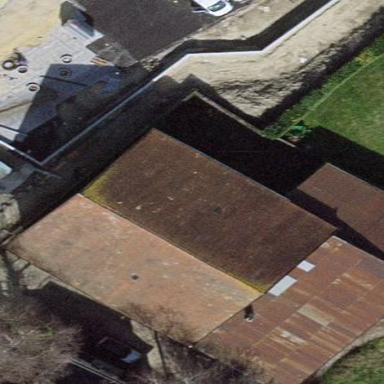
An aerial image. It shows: Farmyard area.